九年级 · 解析几何
如图, 在 Rt $\triangle A B C$ 中, $\angle A C B=90^{\circ}, A C=3 \mathrm{~cm}, B C=4 \mathrm{~cm}$, 点 $M$ 从点 $\mathrm{C}$ 出发, 沿 $C \rightarrow A \rightarrow B$ 的路径以 $1 \mathrm{~cm} / \mathrm{s}$ 的速度运动, 点 $N$ 从点 $B$ 出发沿 $\mathrm{B} \rightarrow \mathrm{C}$ 的路径以 $\frac{1}{2} \mathrm{~cm} / \mathrm{s}$ 的速度运动, 点 $M, N$ 同时出发, 当点 $M$ 到达点 $B$ 时, 点 $N$ 也随之停止运动, 连接 $M N$. 设点 $M$ 的运动路程为 $x \mathrm{~cm}, \triangle C M N$ 的面积为 $y \mathrm{~cm}^{2}$, 则 $y$ 关于 $x$ 的函数图象大致是（）

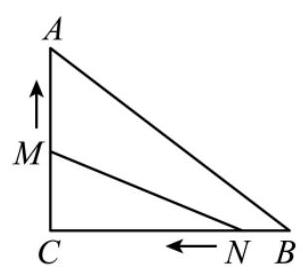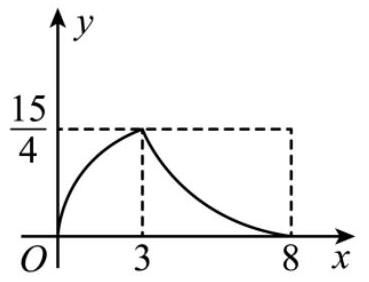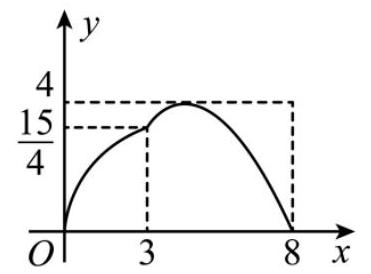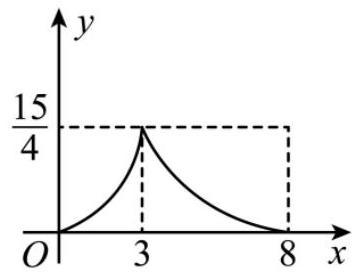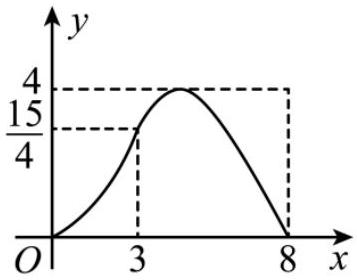
A.

B.

C.

D.

答案: A
解析: mathrm{A}$